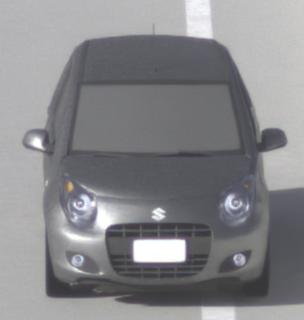
Make: Suzuki
Model: Alto 1.0
Detailed model: Alto (V)
Model produced from: 2011/02
Model produced until: 2011/03
Doors: 5
Color: gray
Road condition: dry road
Daytime: morning or afternoon
Contrast: high contrast